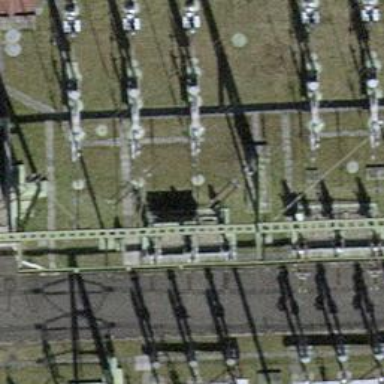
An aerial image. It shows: Insulator used in power systems.